Question: there is a datatable in my interface. when there is no data I want to hide the entire datatable. not the columns in the datatable.
can anyone help me ?

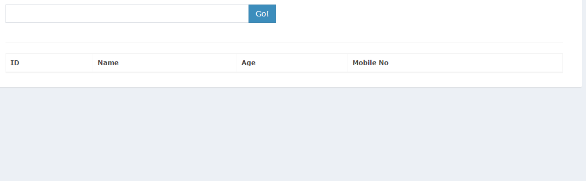
Answer: You also need to hide the wrapping div that contains the table and its content. A real simple solution would be to use initComplete like below:
'''
$('#table').dataTable({
//your table settings here..
initComplete : function() {
if ($(this).find('tbody tr').length<=1) {
$('#table').parents('div.dataTables_wrapper').first().hide();
}
}
});
'''
The above will hide the dataTable and all of its autogenerated content, if there are no rows holding data in its body.
Added <URL> with example.